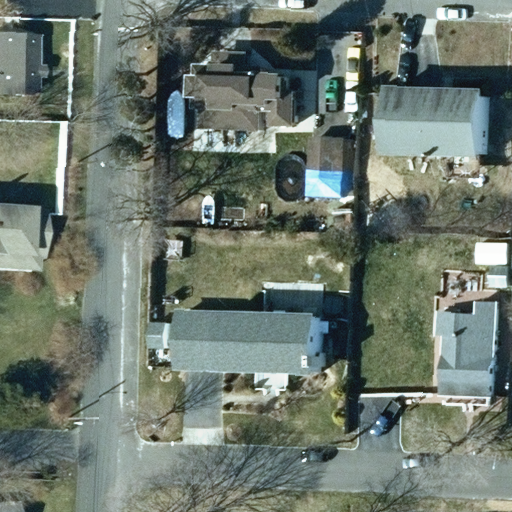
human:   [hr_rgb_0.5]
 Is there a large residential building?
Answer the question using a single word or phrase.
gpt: no

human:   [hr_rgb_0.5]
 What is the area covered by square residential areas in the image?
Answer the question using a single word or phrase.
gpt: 0m2

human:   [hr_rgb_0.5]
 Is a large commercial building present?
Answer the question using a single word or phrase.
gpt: no

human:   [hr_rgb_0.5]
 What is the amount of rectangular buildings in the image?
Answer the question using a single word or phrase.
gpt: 3

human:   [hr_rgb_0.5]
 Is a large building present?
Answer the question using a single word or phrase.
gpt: no

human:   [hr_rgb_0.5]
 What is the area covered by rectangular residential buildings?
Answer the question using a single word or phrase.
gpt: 326m2

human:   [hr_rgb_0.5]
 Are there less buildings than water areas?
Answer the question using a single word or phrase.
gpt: no

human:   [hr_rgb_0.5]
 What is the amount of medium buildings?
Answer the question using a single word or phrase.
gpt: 5

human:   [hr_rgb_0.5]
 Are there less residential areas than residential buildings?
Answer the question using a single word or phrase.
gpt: yes

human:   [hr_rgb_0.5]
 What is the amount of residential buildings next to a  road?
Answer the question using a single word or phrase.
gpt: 7

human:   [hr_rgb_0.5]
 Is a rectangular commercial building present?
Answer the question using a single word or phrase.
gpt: no

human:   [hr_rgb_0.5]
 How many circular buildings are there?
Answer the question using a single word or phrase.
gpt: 0

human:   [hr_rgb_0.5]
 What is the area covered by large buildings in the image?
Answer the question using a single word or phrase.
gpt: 0m2

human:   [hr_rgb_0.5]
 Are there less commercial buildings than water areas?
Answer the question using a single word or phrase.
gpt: no

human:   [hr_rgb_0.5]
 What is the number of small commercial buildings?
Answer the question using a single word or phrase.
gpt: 0

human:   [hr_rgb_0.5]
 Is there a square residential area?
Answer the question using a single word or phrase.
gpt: no

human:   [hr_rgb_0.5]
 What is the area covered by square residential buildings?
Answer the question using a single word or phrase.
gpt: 0m2

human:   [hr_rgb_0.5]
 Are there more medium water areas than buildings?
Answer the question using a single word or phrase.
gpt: no

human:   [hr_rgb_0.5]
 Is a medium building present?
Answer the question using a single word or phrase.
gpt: yes

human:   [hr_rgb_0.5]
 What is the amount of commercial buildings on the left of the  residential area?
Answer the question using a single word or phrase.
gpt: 0

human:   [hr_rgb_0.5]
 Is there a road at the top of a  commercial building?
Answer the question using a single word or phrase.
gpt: no

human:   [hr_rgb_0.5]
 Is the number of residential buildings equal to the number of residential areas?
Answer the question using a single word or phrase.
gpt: no

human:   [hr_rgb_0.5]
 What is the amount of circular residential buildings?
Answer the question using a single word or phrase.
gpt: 0

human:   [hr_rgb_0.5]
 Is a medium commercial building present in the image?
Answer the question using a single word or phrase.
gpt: no

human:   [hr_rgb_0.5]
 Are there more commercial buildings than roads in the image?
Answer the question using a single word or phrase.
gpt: no

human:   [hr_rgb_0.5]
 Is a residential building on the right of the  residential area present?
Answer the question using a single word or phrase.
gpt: yes

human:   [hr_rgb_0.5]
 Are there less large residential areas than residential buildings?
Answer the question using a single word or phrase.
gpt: yes

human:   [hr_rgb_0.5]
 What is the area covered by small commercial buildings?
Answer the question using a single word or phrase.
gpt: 0m2

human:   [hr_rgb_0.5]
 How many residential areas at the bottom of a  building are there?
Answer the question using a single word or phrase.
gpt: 0

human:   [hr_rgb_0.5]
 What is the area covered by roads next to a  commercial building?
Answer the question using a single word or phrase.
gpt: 0m2

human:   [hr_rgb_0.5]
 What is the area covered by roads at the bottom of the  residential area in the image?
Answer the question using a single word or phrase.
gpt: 0m2

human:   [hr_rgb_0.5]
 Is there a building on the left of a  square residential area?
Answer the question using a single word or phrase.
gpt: no

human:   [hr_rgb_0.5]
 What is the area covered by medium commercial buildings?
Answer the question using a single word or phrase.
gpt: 0m2

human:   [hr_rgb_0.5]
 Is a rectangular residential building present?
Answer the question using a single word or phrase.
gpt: yes

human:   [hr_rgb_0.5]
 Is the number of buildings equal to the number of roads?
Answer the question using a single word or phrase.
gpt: no

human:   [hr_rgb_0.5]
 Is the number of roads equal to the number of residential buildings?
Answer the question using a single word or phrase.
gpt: no